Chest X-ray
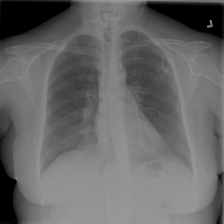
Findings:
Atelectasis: negative
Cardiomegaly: negative
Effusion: negative
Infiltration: positive
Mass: negative
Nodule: negative
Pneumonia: negative
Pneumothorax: negative
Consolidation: negative
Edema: negative
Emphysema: negative
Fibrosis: negative
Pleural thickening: negative
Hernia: negative